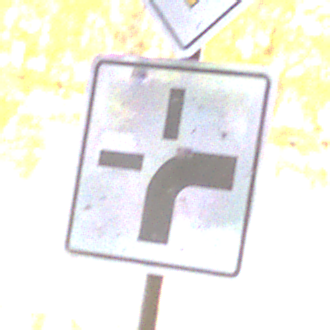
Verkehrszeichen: VerlaufVorfahrtsstrasse3
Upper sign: Vorfahrtsstrasse
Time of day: MorningAfternoon
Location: Outdoor (Suburban)
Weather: PartlyCloudy
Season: NotSpecified
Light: Natural